Question: I'm trying to track down some memory leaks in my application and according the the ANTS profiler, many of my objects are being help up by System.Windows.Threading.Dispatcher. My application is basically single threaded and the only explicit calls I make to Dispatcher.Invoke are unrelated to the objects being held up. The objects do seem to all be UserControl children of a FixedDocument subclass of mine, if that means anything to anyone.

What is causing the dispatcher to not release my objects?
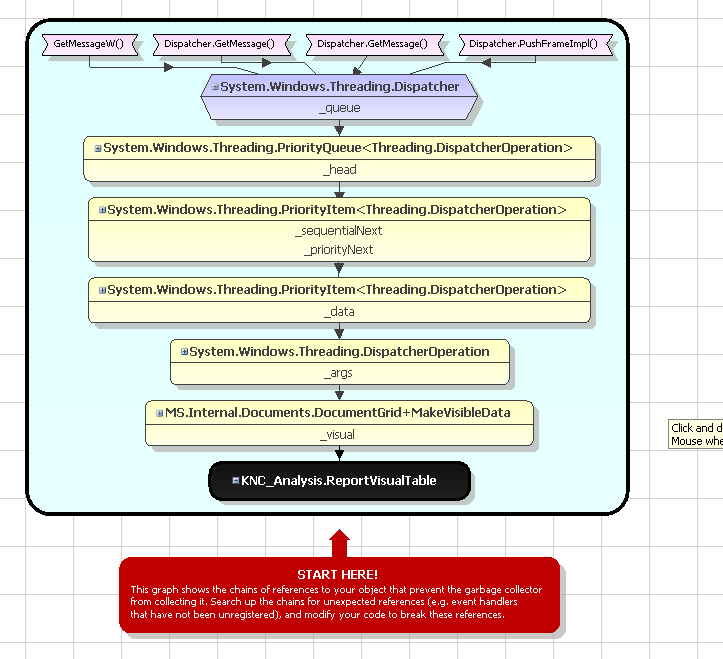
Answer: There is an operation scheduled on the dispatcher (e.g., with 'BeginInvoke'), and one of the arguments to that operation references your 'ReportVisualTable', either directly or indirectly.
Looking at the types included in your retention graph, it looks like a 'DocumentViewer' attempted to bring a page into view, but the page hadn't been loaded yet, so the operation was deferred on the dispatcher. The operation was enqueued at priority level 'Inactive', which means it will just sit in the queue indefinitely, because that priority level is never processed. When the requested page is loaded, the operation's priority is bumped up to 'Background', but if that never happens, it seems the operation will just stay inactive.